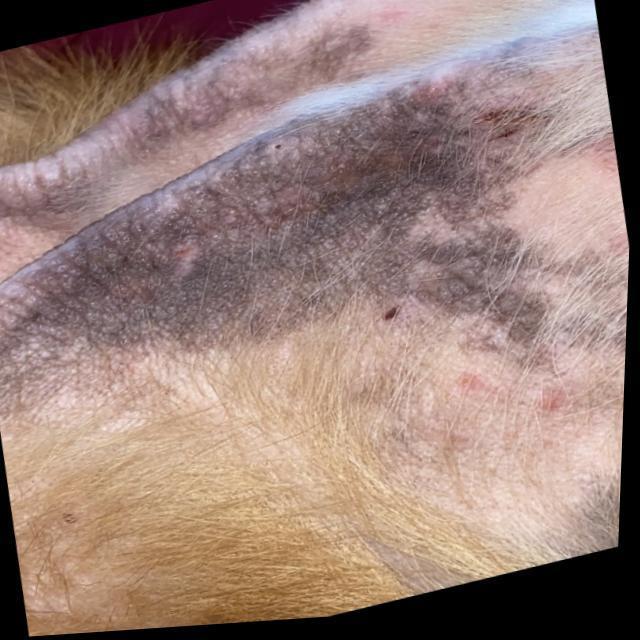
Canine demodicosis (Demodex mange) — caused by Demodex canis mites. Presents with alopecia, follicular papules, pustules, and comedones. Often localized on face and forelimbs.